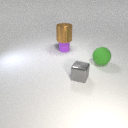
large green rubber sphere behind small gray metal cube